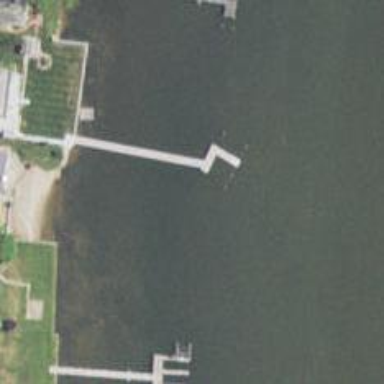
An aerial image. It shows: Man-made pier.